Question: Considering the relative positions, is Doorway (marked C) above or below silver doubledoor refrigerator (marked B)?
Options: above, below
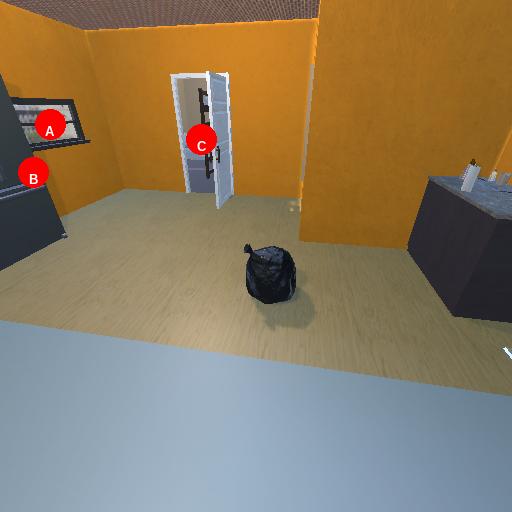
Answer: above